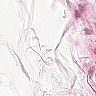
Metastatic tissue present: no